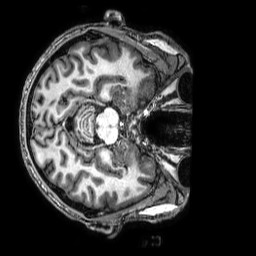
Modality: T1w
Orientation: axial
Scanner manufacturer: philips
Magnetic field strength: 3 T
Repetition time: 0.008 s
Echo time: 0.003565 s